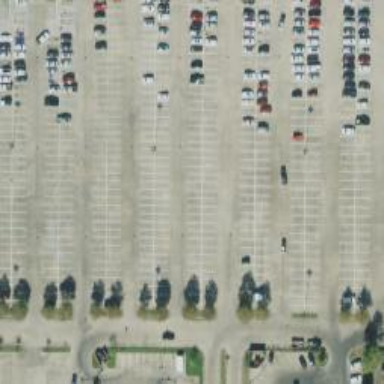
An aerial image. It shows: Parking space.